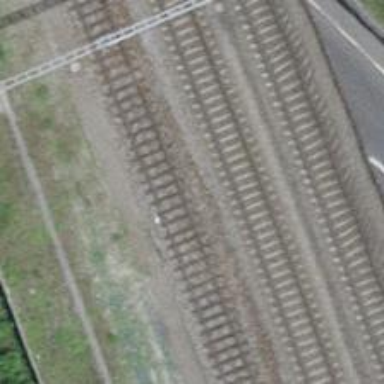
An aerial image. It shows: Bridge carrying single electrified rail track used for siding service. The track is equipped with contact line.